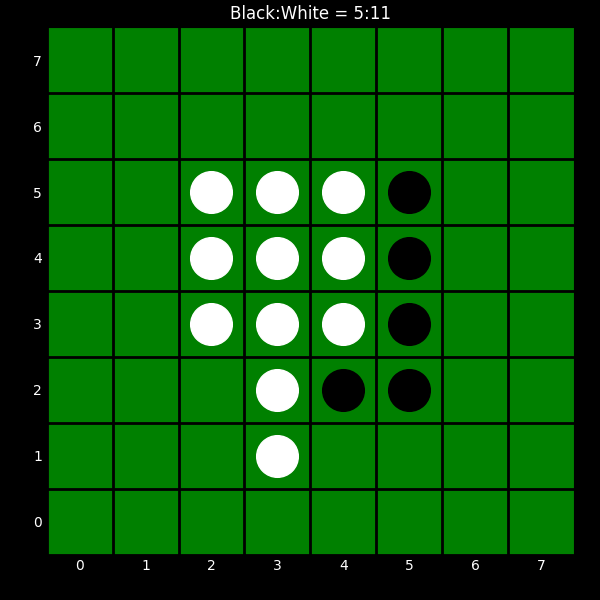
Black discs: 5
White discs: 11